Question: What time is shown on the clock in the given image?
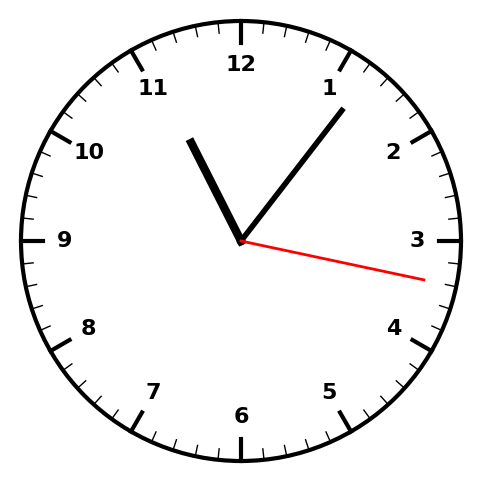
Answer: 11:06:17